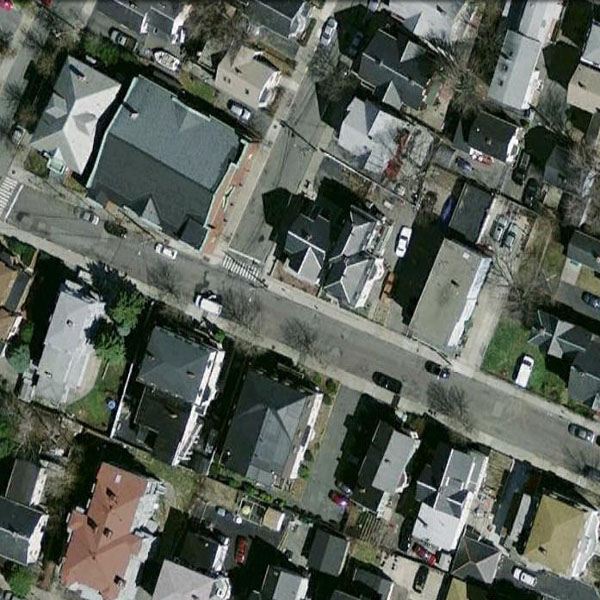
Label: Residential